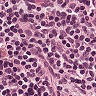
Metastatic tissue present: no